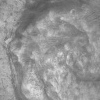
Atmospheric dust classification: not_dusty